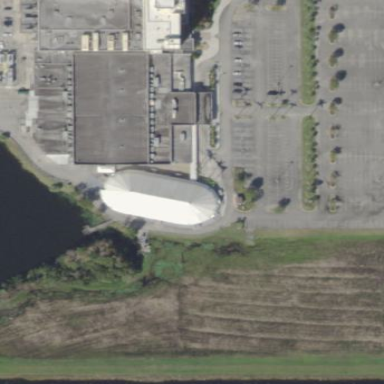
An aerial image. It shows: Casino building.